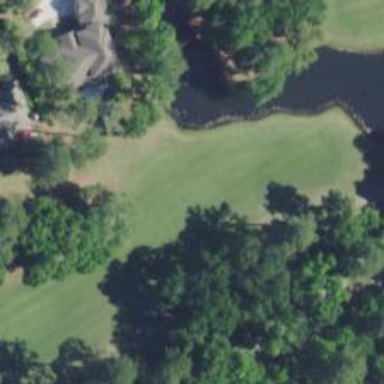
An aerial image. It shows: View of golf hole.